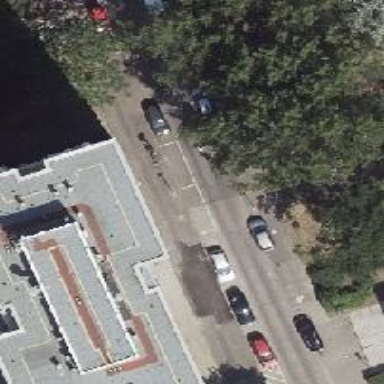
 with on-street parking on the left and half-on-kerb parking on the right."